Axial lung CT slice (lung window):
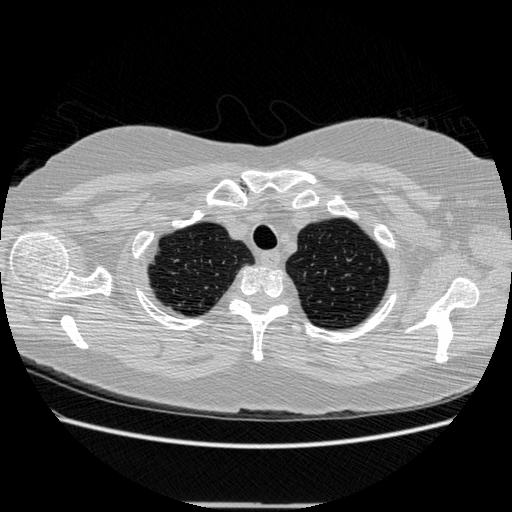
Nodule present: no